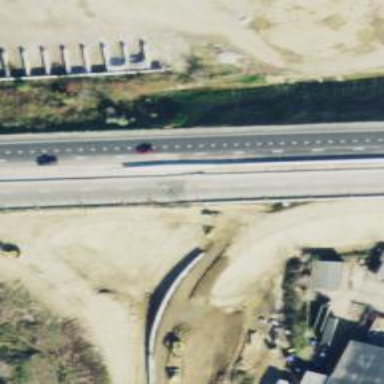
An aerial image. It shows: Asphalt motorway link.